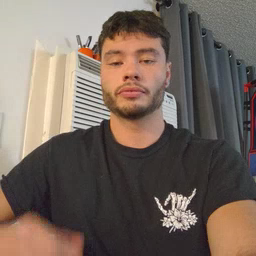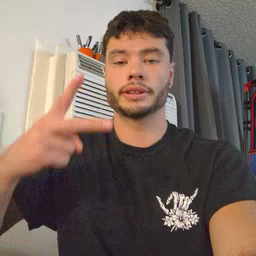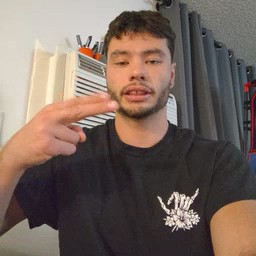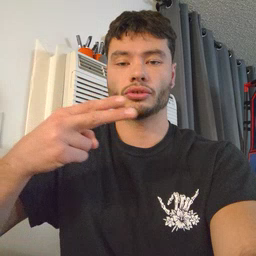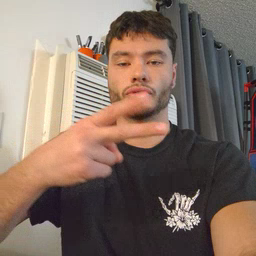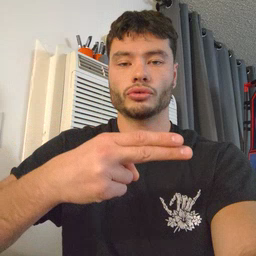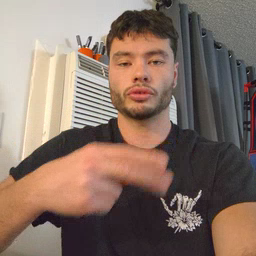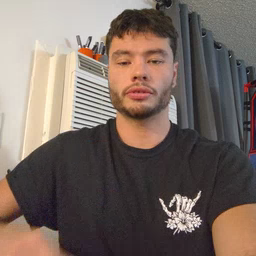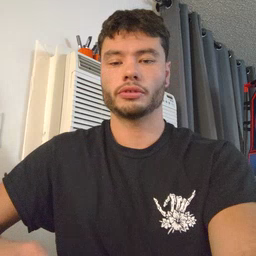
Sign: scissors